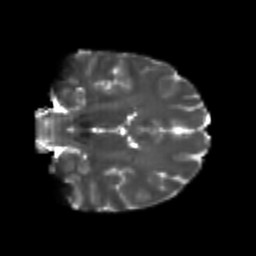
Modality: T2w
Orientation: coronal
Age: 24
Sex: male
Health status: healthy
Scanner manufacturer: philips
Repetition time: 7.388 s
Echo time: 0.08599 s